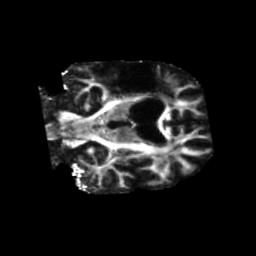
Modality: FA
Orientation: coronal
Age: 55
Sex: male
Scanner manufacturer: siemens
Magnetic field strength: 3 T
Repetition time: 5.47 s
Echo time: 0.0854 s